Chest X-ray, PA view. Patient: 31 years old, sex M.
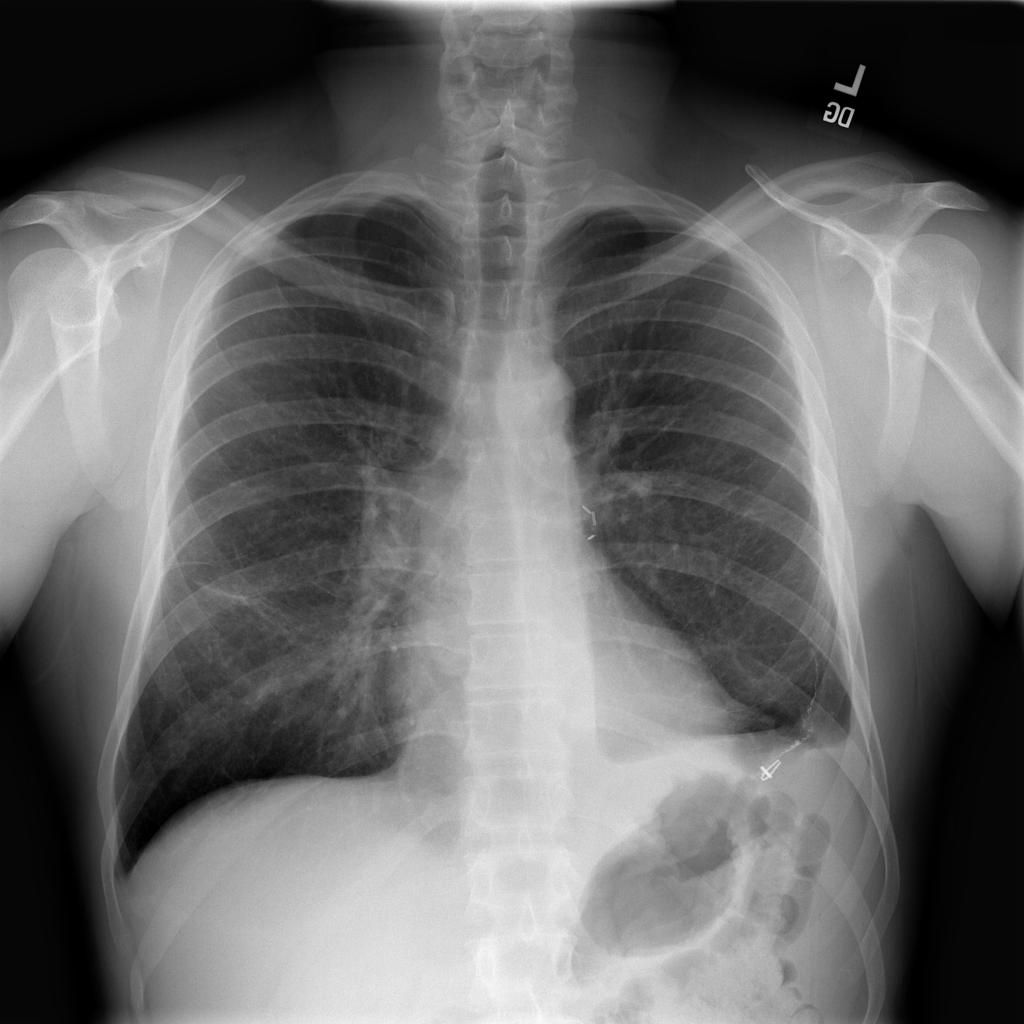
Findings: No Finding